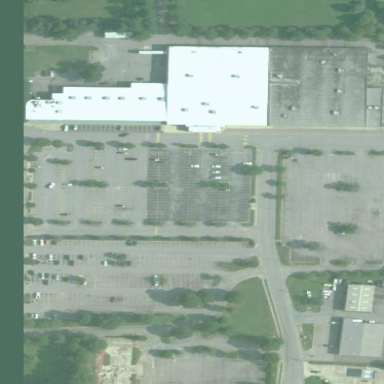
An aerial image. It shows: Retail area.